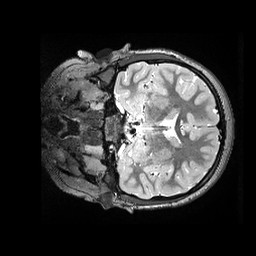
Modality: T2w
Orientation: coronal
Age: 10
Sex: male
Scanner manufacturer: siemens
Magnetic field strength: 3 T
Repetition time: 3.2 s
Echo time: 0.564 s